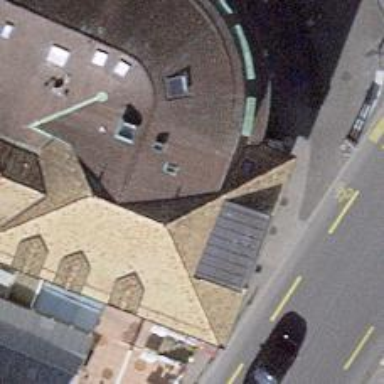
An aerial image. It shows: Restaurant.